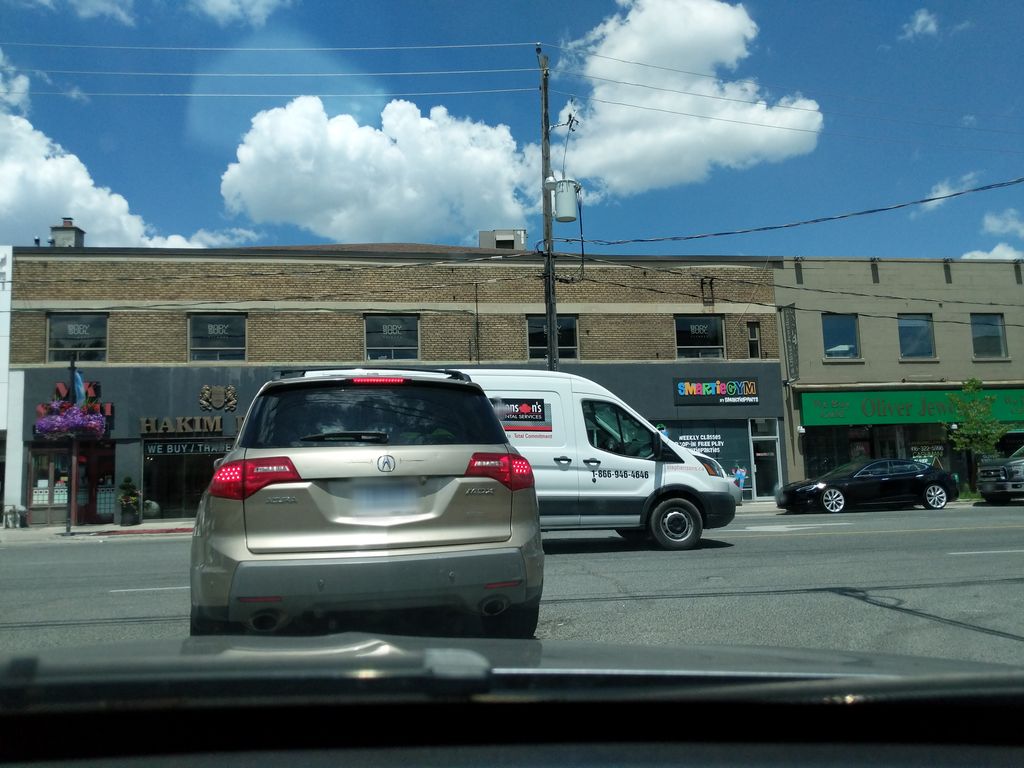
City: toronto